Question: I am using Spyder.
I have just started building a project. Its architecture is currently as shown.

As shown, I have 2 packages, one of which has a module called 'trajectorygeneration' now.
Both the '__init__.py' files are automatically generated. I am trying to import the module into the 'main.py', but I ended up with such error messages:
'''
>>> from generation import trajectorygeneration
Traceback (most recent call last):
File "<stdin>", line 1, in <module>
ImportError: No module named generation
'''
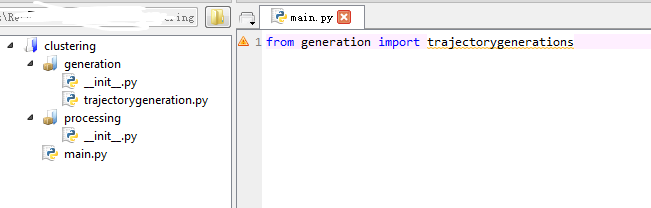
Answer: () This is a bug in Spyder. We are not adding the project's path to PYTHONPATH and that's why you can't import your project in the console after you open it. I created an <URL>.
A workaround for now (as it was mentioned by @Jblasco) is to use our PYTHONPATH manager to add the project's path by yourself. After doing it, you need to open a new console so that changes can take effect.